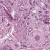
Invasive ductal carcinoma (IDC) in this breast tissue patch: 1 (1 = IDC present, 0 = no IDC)